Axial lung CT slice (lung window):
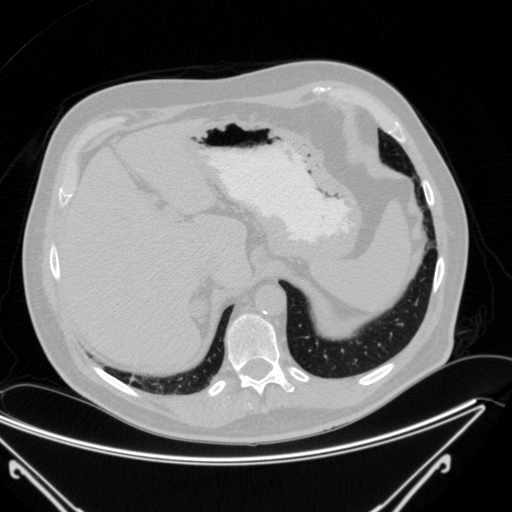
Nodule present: no